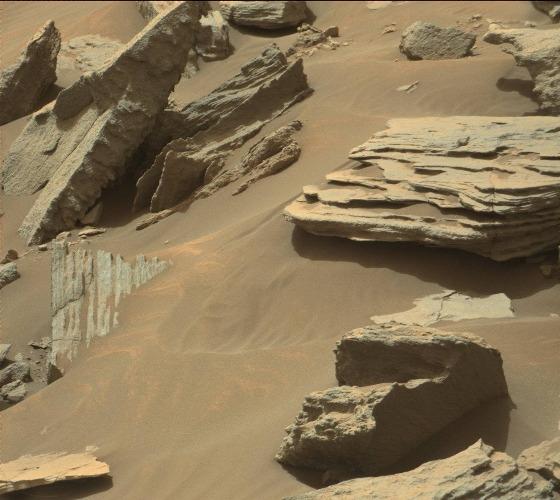
Terrain classes present: Bedrock, Gravel / Sand / Soil, Rock, Shadow